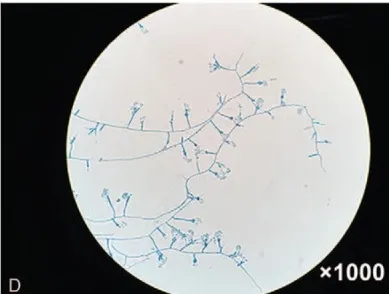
Lacto-phenol cotton blue stain of P marneffei revealed (D) paintbrush-like clusters hyphae and conidiophores.
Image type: pathology (gram)